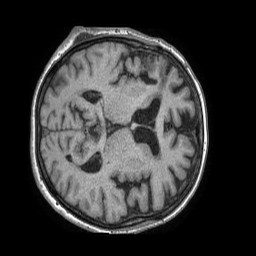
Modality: T1w
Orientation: axial
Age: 67
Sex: female
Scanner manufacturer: philips
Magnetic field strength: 1.5 T
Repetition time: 0.007938 s
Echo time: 0.003675 s